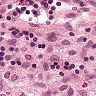
Metastatic tissue present: no